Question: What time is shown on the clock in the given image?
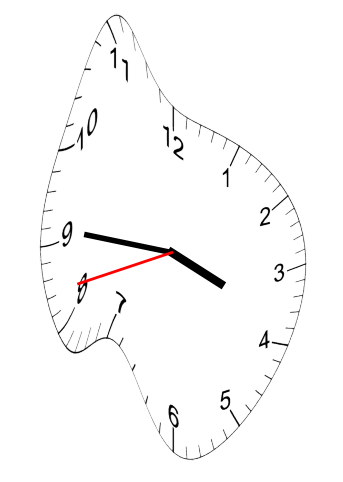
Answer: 03:45:42